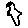
Label: bird